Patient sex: M
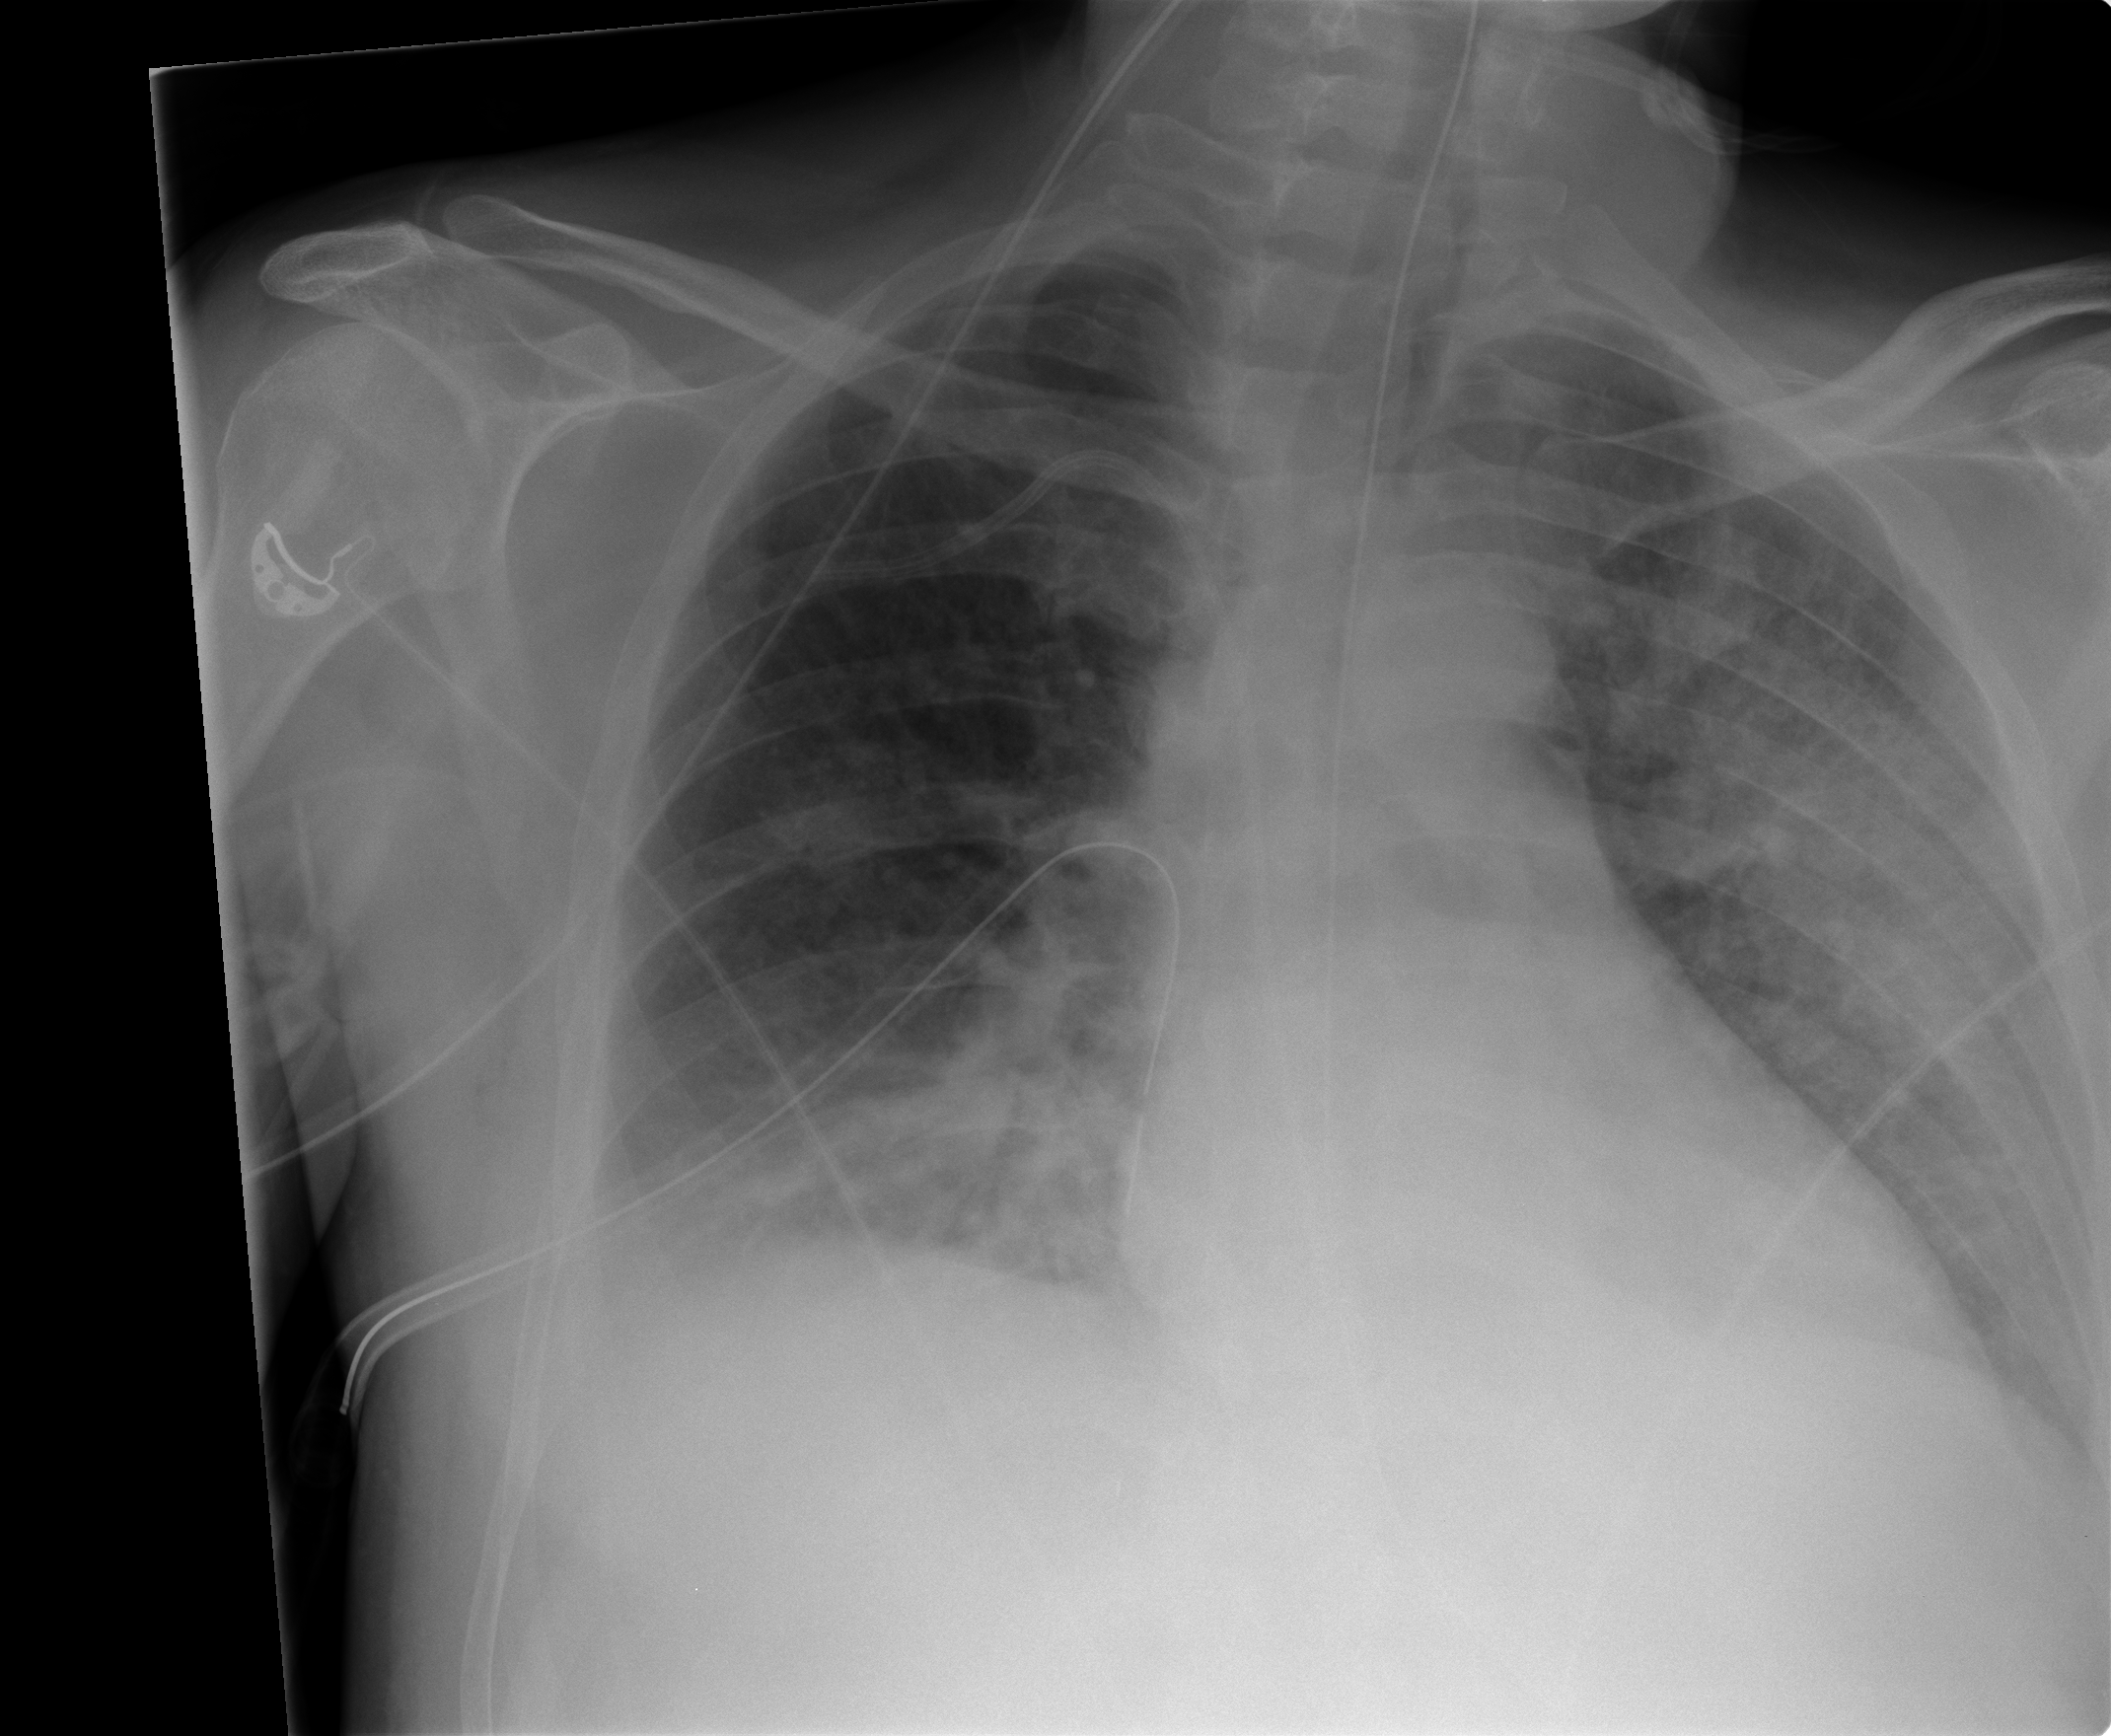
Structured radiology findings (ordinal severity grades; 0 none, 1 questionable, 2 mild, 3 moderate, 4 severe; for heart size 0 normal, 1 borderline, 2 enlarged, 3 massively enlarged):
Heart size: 0
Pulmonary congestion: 0
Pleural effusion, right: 1
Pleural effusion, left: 0
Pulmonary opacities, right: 3
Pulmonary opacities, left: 3
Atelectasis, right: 2
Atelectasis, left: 0